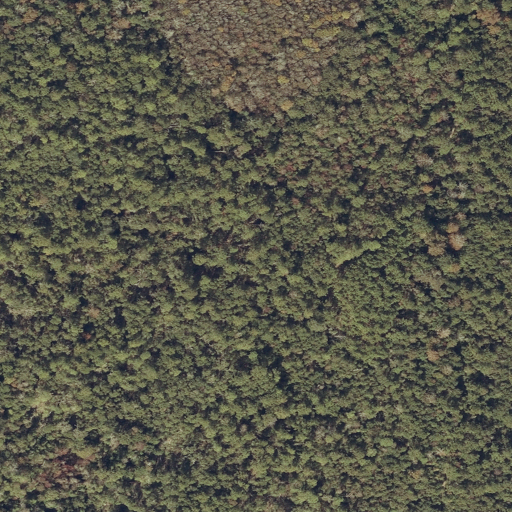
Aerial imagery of island in Alabama named Burman Island containing evergreen forest, mixed forest, and woody wetlands